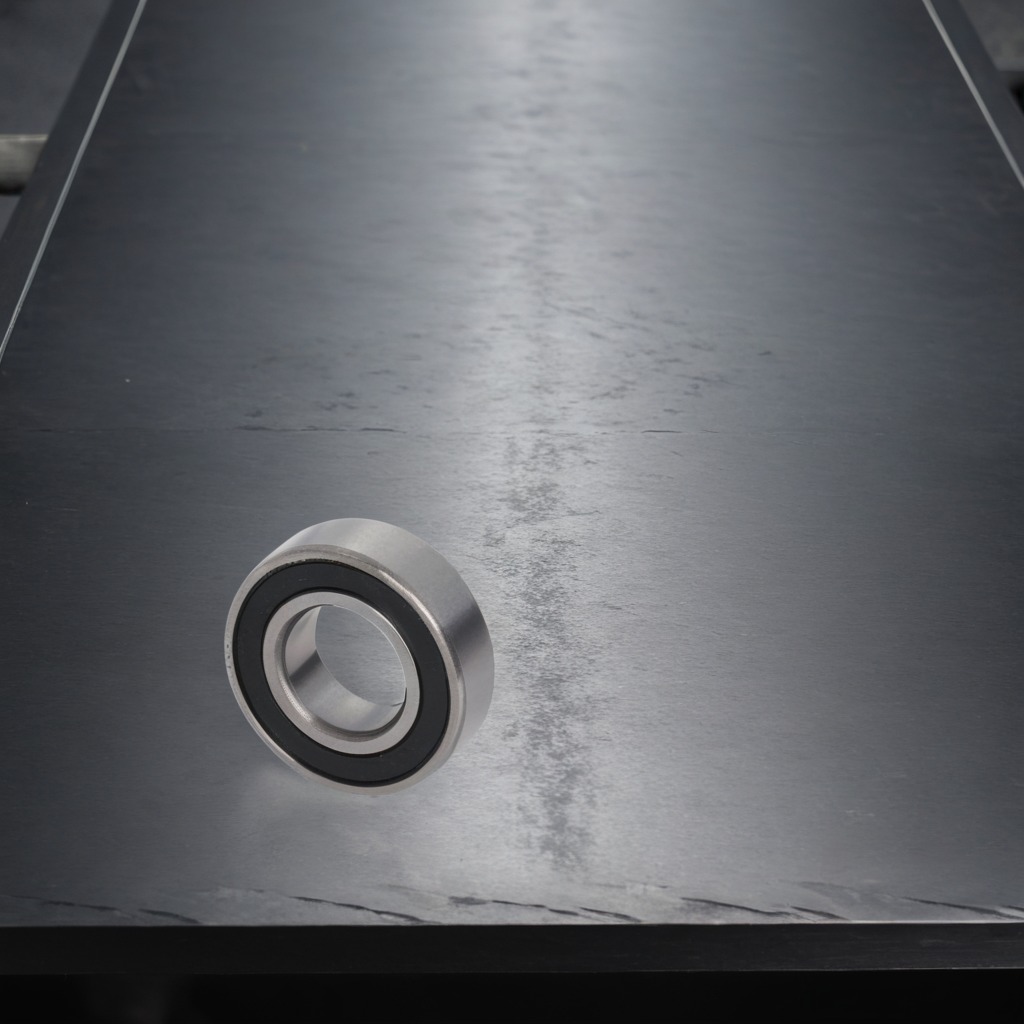
A metal ball bearing is lying on a cold steel table in a mining workshop.